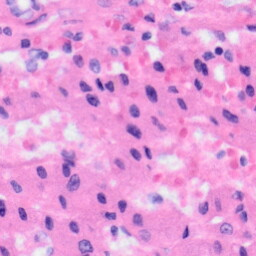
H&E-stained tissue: Liver